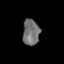
Tissue: prostate
Cell type: Myeloid cells
Senescence score: 0.3556
Nuclear area (px): 427
Mean DAPI intensity: 112.67